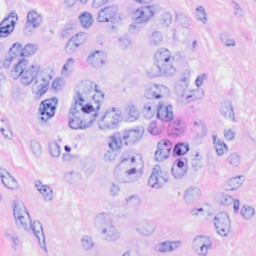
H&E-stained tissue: Breast